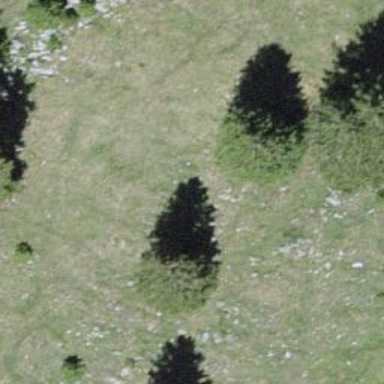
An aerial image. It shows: Needle-leaved tree in nature.